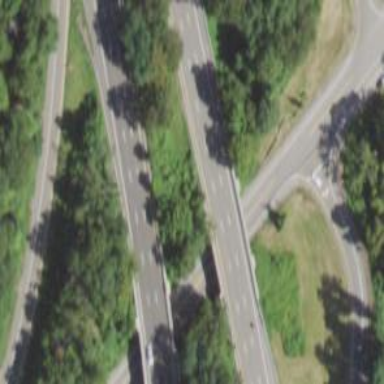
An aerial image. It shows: Bridge over motorway.